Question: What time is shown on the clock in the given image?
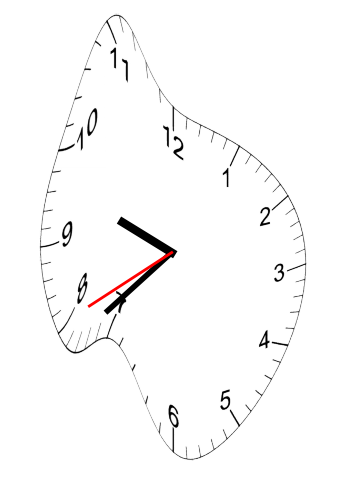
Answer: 09:37:40